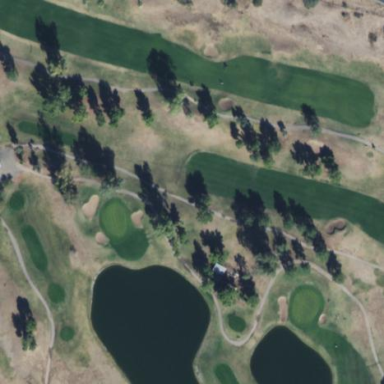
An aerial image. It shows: Golf fairway with grass surface.